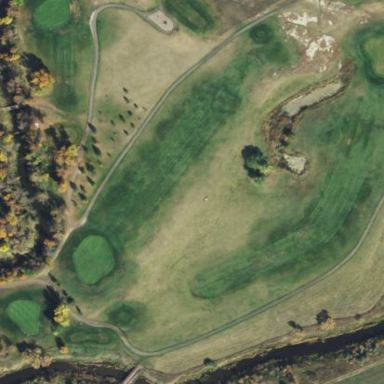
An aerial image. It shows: Golf fairway in the image.